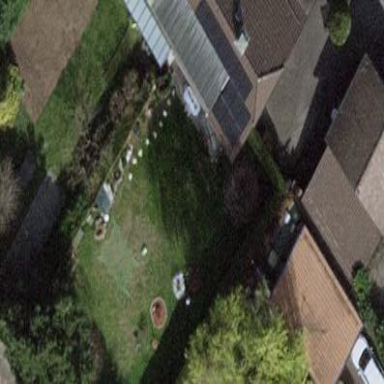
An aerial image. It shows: Garden enclosed by fence.